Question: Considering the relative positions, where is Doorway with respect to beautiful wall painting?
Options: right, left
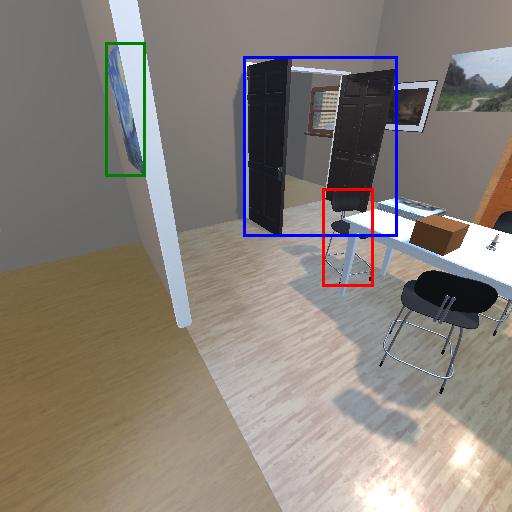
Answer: right